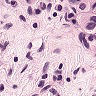
Metastatic tissue present: yes